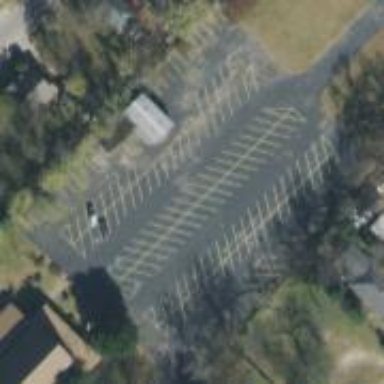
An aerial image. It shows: Parking area with surface.